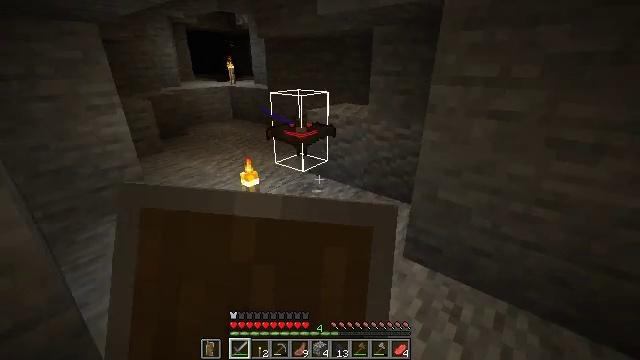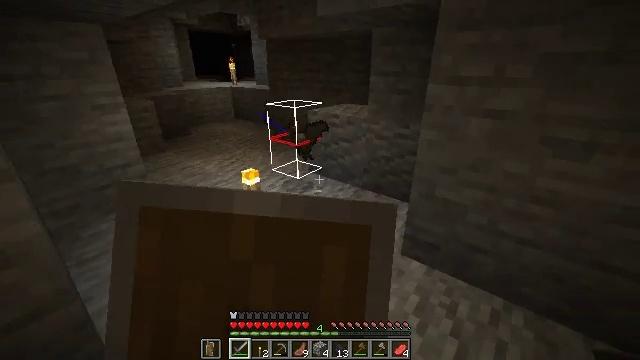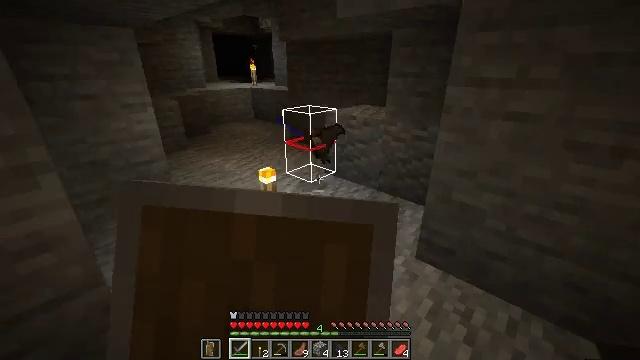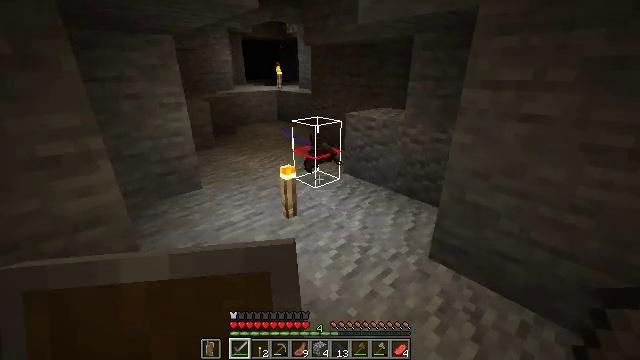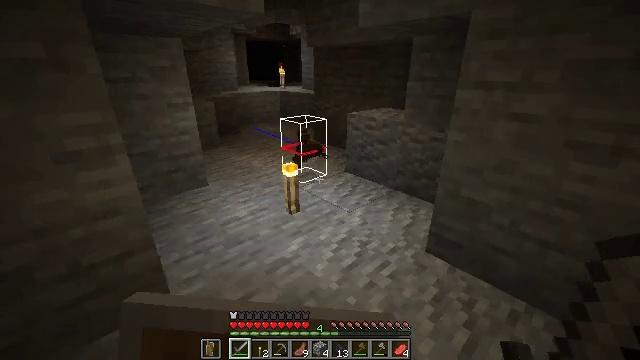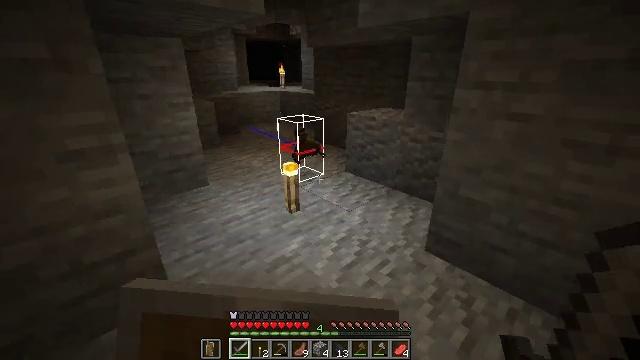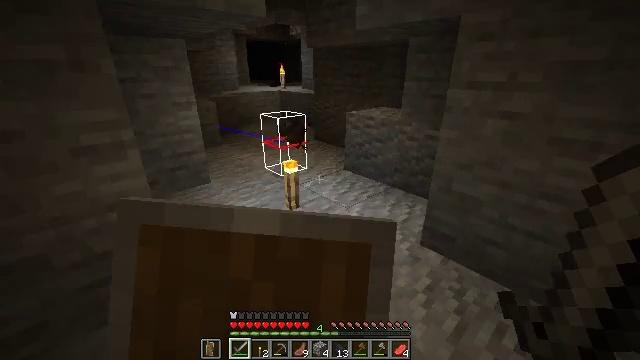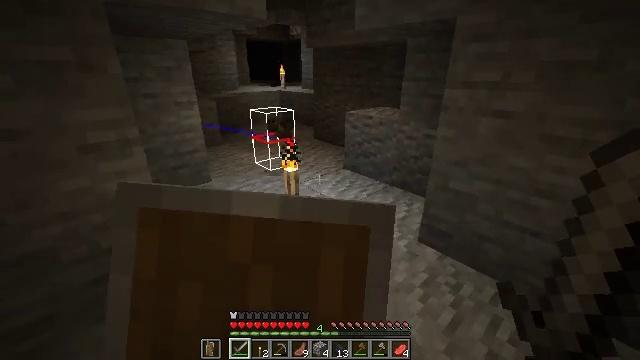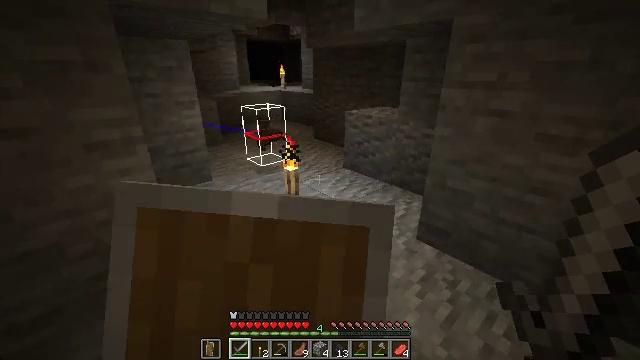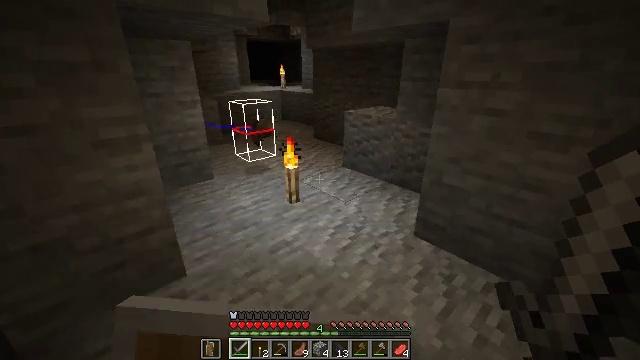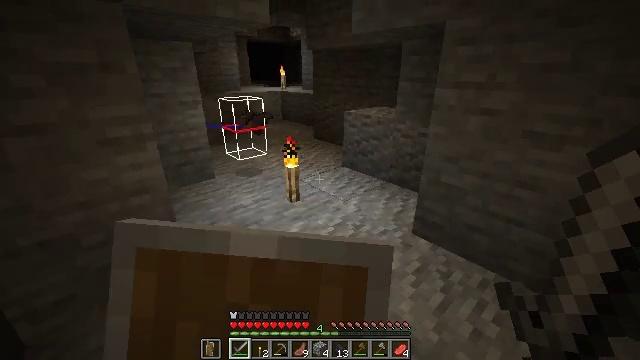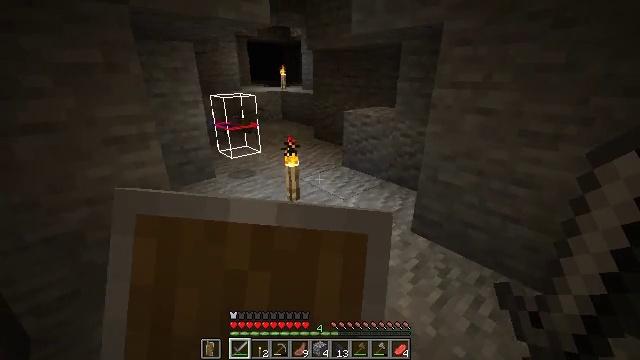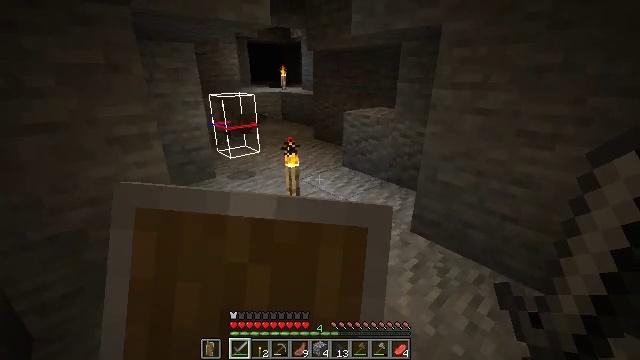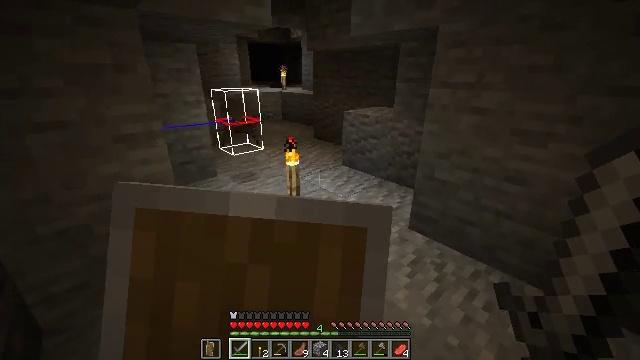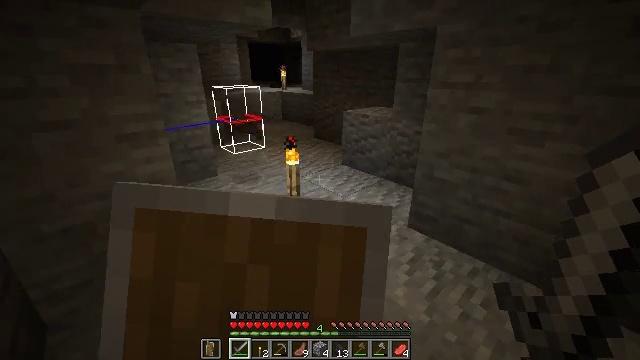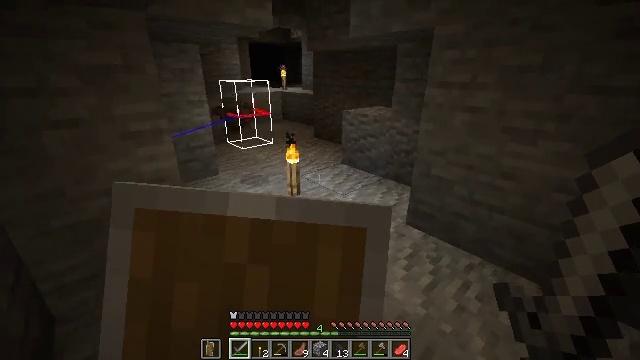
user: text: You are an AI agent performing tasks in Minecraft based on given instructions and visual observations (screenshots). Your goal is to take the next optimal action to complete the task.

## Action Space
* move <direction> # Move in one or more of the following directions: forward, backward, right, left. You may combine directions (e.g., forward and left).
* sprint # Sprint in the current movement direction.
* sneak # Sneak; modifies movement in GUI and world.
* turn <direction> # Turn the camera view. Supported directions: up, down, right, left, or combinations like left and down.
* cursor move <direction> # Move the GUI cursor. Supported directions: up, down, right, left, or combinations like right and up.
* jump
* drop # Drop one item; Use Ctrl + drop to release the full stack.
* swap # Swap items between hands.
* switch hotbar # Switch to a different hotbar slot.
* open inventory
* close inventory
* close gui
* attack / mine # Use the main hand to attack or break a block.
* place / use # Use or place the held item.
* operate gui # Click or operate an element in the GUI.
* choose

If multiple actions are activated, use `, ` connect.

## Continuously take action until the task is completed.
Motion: motion action
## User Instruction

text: Hunt bats in caves.
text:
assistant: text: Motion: move back and move right, use / place
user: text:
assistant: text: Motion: move back and move right, turn left, use / place
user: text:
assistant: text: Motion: move back, turn left
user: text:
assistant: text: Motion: move back, use / place
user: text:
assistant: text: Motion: move back, use / place
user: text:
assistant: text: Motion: move back, use / place
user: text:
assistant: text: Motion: move back, use / place
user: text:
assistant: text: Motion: move back, use / place
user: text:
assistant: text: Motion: move back, use / place
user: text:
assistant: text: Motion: move back, use / place
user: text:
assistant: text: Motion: move back, use / place
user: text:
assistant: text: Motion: move back, use / place
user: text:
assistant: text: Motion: move back, use / place
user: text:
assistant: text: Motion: move back, use / place
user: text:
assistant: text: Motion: move back, use / place
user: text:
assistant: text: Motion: move back, use / place
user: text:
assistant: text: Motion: move back, use / place
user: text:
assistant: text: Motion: move back, use / place
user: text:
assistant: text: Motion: move back, use / place
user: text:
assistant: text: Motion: move back, use / place
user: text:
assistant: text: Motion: move back, use / place
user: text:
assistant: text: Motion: move back, use / place
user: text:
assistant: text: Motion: move back, use / place
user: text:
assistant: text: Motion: move back, use / place
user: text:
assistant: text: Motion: move back, turn up, use / place
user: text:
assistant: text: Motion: move back, turn left and up, use / place
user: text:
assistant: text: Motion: turn left and up, use / place
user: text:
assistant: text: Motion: turn left and up, use / place
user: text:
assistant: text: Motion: move forward, turn left, use / place
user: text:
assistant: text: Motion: move forward, turn left, use / place